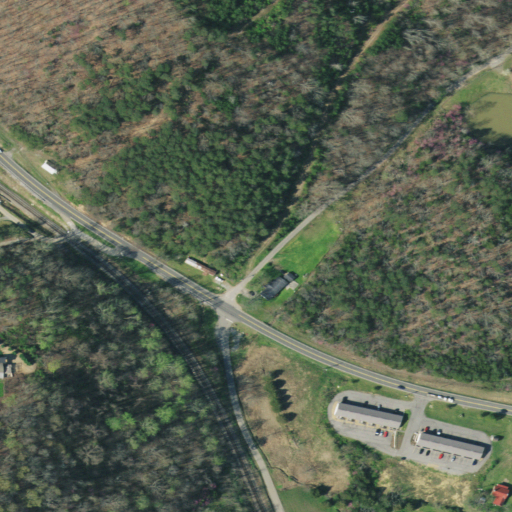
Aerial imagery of valley in Tennessee named Huntsman Hollow containing deciduous forest, evergreen forest, low intensity development, open development, mixed forest, pasture, barren land, and medium intensity development